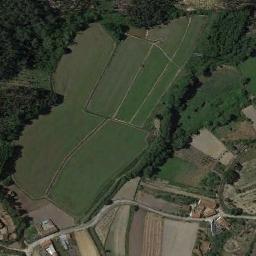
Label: terrace